Question: In the below picture, the value of cell 'B5' comes from a drop down menu of items.
I need a formula in C5 that will capture the following logic:
'''
If B5 is 'Standard', C5 is 5.
If B5 is 'Square', C5 is 17.
If B5 is 'Large Landscape', C5 is 29.
etc...
'''

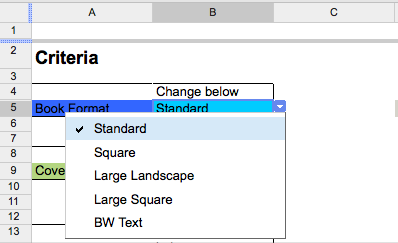
Answer: the solution requires the function 'vlookup()'